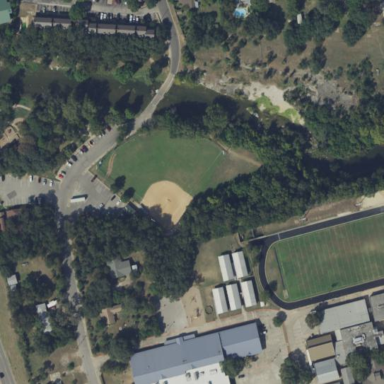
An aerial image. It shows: Softball pitch for leisure sports.